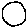
Label: circle